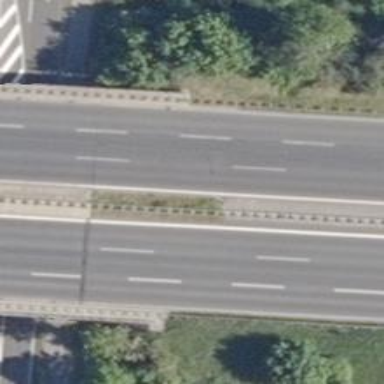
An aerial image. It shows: Asphalt trunk highway.